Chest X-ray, PA view. Patient: 48 years old, sex F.
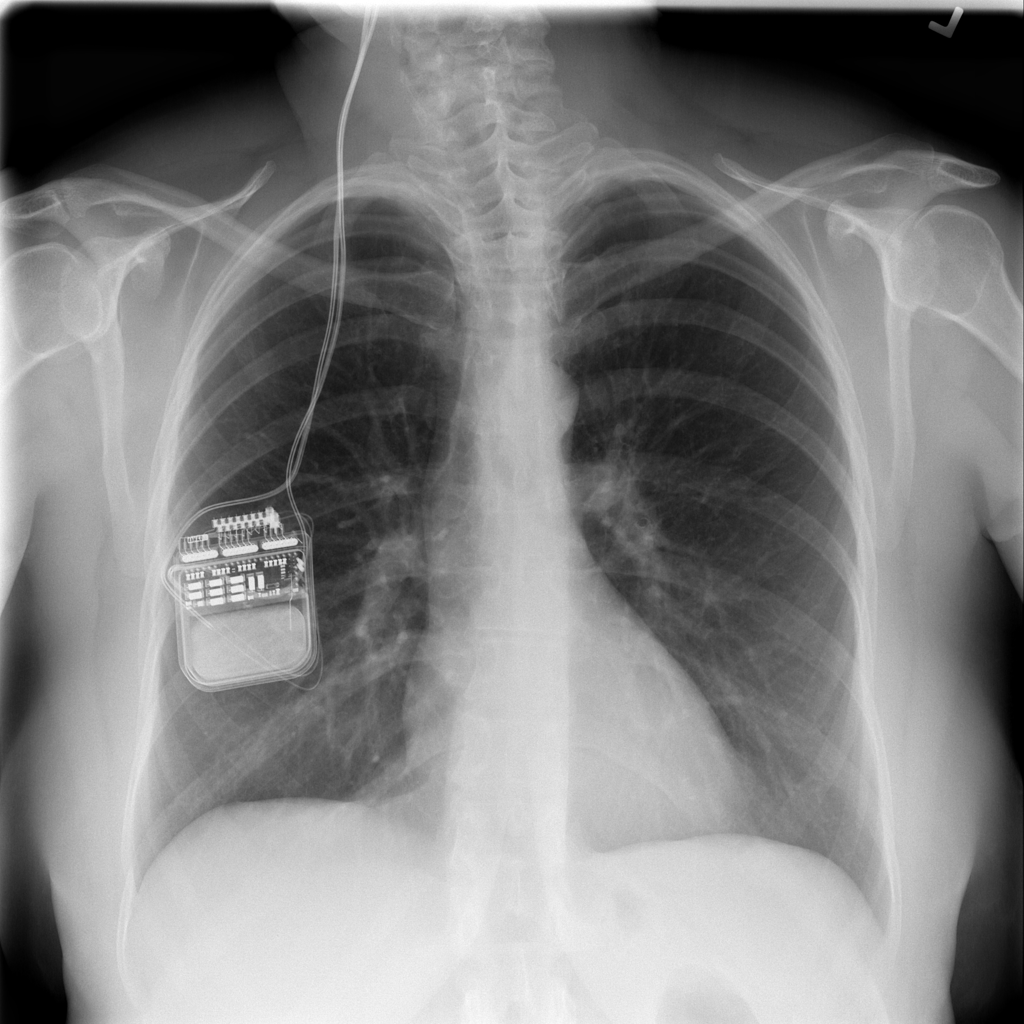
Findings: No Finding